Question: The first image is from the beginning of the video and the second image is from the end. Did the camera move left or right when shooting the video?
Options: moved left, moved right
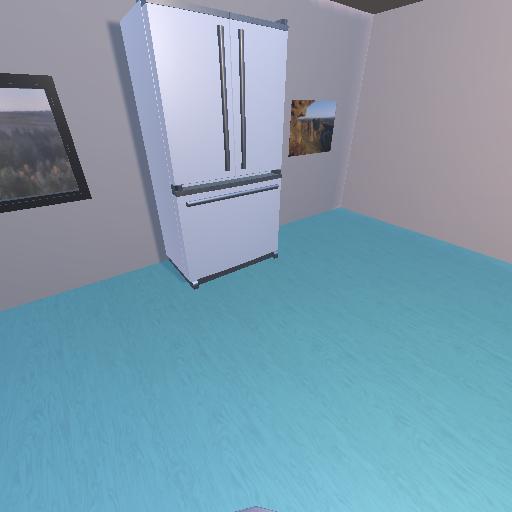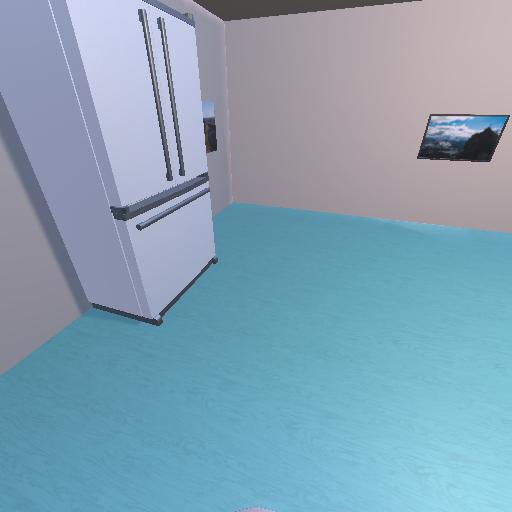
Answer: moved left